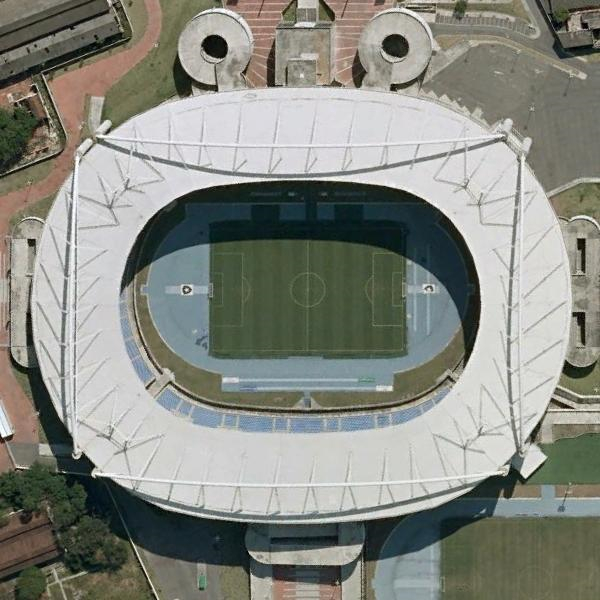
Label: Stadium